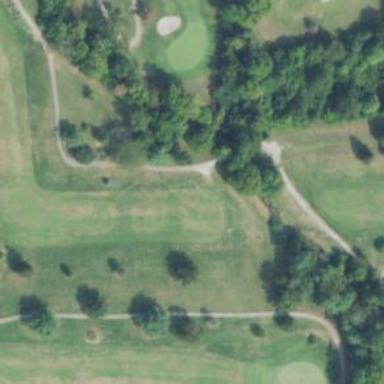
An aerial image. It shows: Scenic golf fairway.